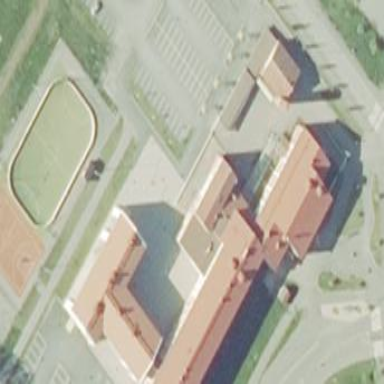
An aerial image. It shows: School.